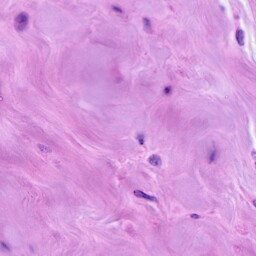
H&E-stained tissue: Breast